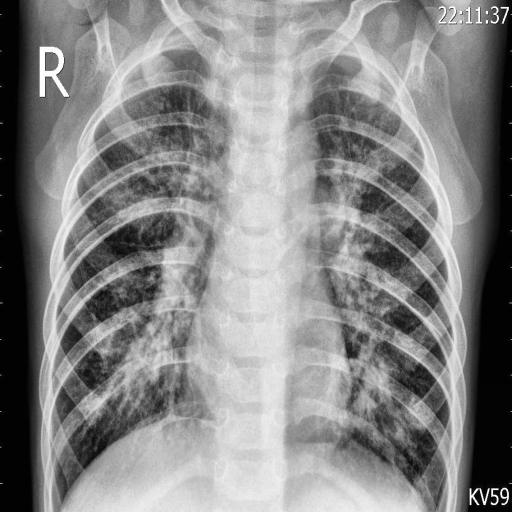
Finding: PNEUMONIA